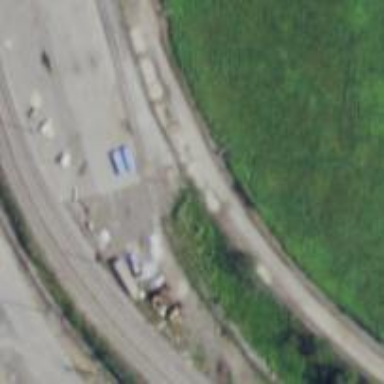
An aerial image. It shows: Railway yard used for servicing trains.